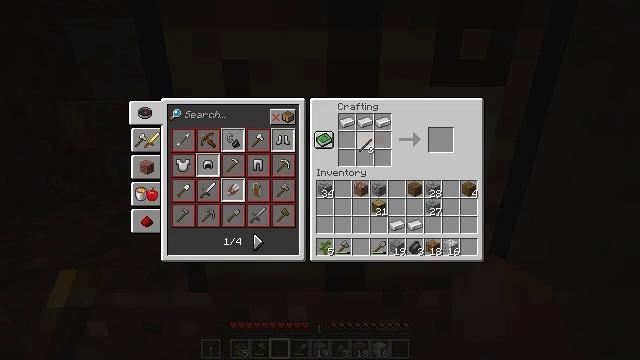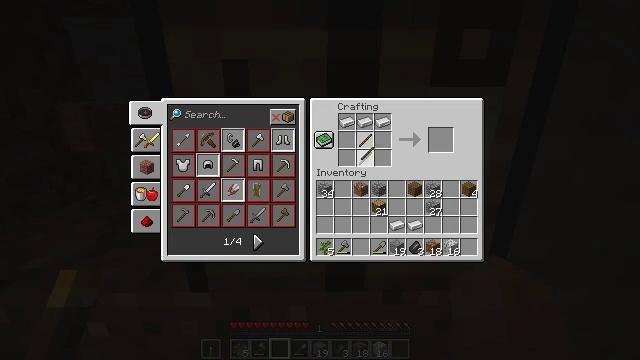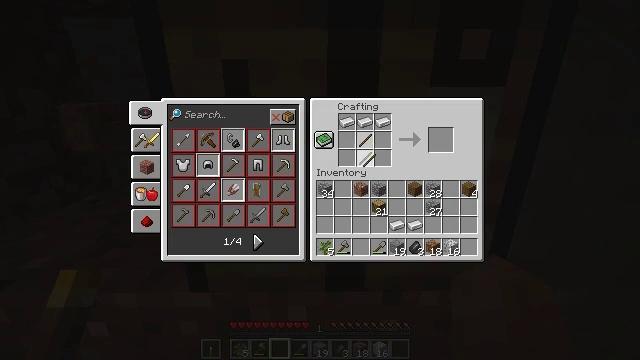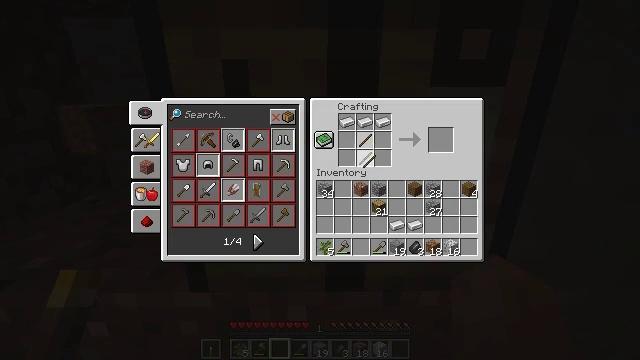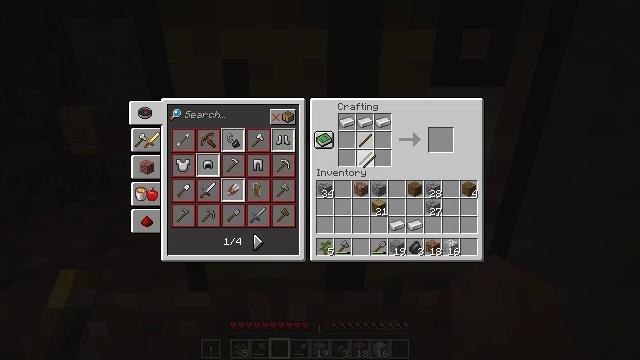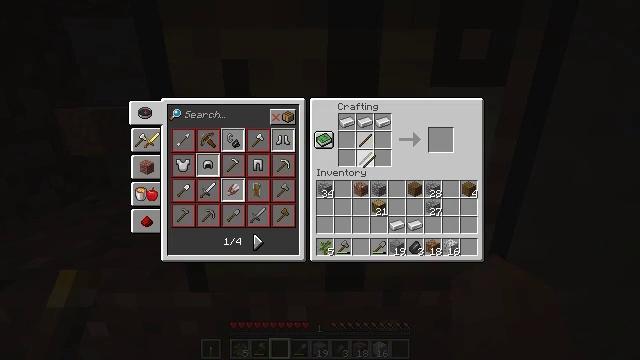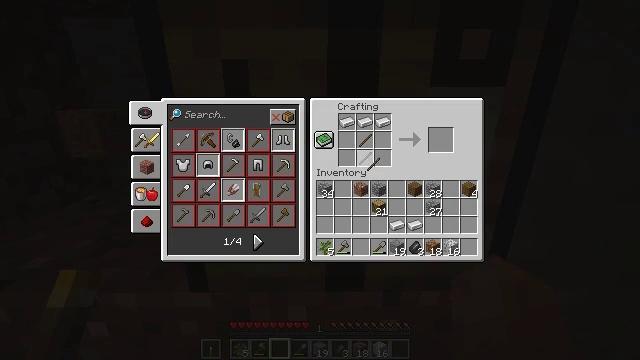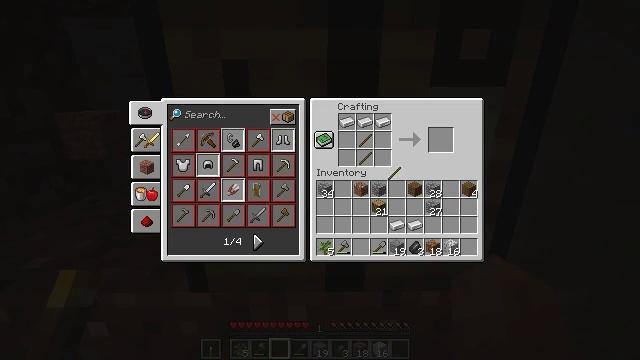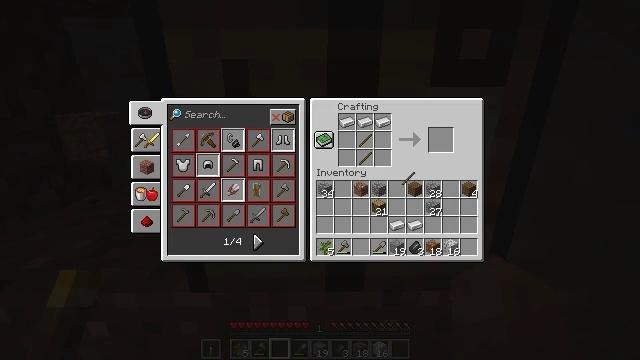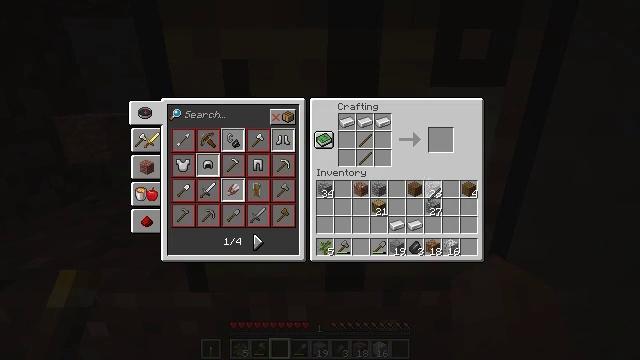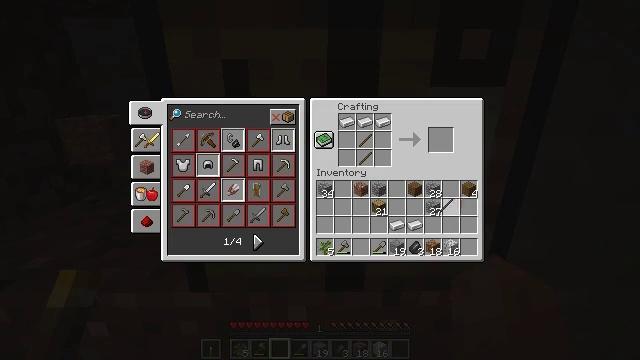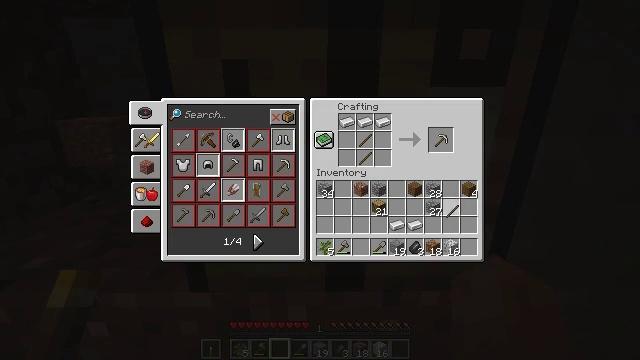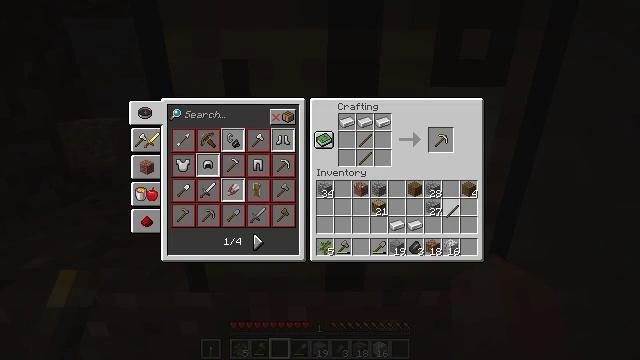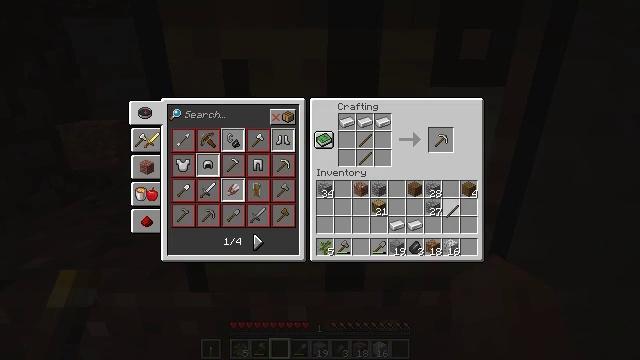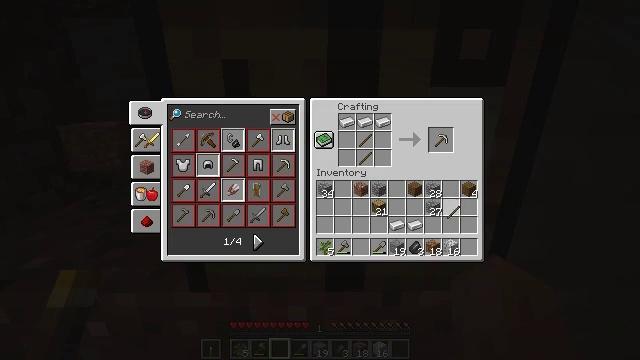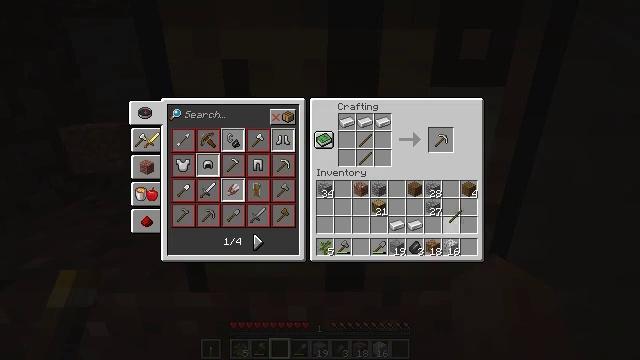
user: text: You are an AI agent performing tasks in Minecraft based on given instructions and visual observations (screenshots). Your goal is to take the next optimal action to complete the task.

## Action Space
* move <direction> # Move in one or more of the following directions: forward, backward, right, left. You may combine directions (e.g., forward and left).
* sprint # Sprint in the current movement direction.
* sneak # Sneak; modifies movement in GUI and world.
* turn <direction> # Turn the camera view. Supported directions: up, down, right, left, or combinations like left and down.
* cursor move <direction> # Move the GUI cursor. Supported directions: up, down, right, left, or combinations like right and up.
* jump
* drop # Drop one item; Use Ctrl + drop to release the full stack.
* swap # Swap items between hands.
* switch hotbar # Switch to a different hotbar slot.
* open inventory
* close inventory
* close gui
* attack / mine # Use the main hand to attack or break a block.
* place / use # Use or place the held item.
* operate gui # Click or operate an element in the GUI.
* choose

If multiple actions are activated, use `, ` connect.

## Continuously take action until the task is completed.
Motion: motion action
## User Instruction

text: Craft an iron pickaxe.
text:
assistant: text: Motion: use / place
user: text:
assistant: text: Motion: use / place
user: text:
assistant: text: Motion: use / place
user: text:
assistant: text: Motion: use / place
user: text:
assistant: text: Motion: use / place
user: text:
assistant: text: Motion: no_op
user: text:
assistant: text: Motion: turn right
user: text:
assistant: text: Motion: turn right
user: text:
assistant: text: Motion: turn right and down
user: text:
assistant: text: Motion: no_op
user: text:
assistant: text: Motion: no_op
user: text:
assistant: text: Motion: no_op
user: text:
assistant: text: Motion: no_op
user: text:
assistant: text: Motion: no_op
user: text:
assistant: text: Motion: no_op
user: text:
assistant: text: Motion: no_op
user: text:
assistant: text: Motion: no_op
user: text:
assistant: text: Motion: no_op
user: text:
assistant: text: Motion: no_op
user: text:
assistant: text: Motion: no_op
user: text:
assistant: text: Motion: no_op
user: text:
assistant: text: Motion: no_op
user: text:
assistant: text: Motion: no_op
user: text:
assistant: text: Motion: no_op
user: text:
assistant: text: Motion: no_op
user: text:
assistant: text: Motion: attack / mine
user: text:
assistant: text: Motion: attack / mine
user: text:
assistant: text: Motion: attack / mine
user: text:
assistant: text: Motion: attack / mine
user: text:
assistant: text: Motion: turn up